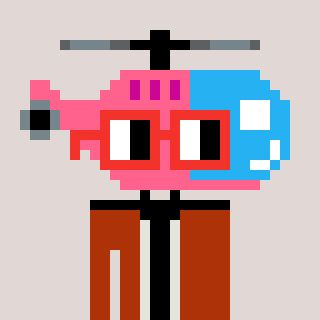
a pixel art character with square red glasses, a helicopter-shaped head and a hotbrown-colored body on a warm background